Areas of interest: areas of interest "Chuangyuan Plaza"
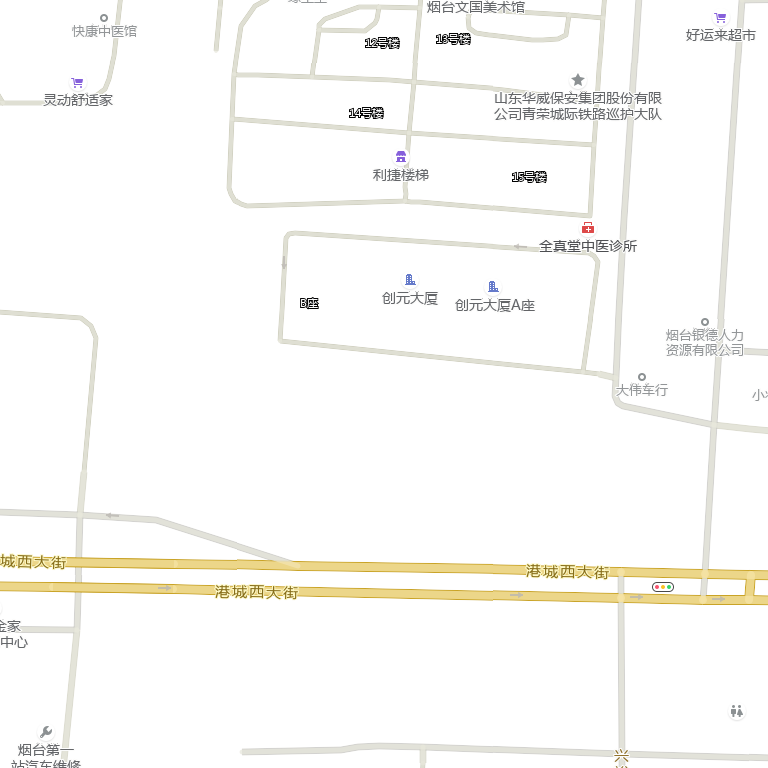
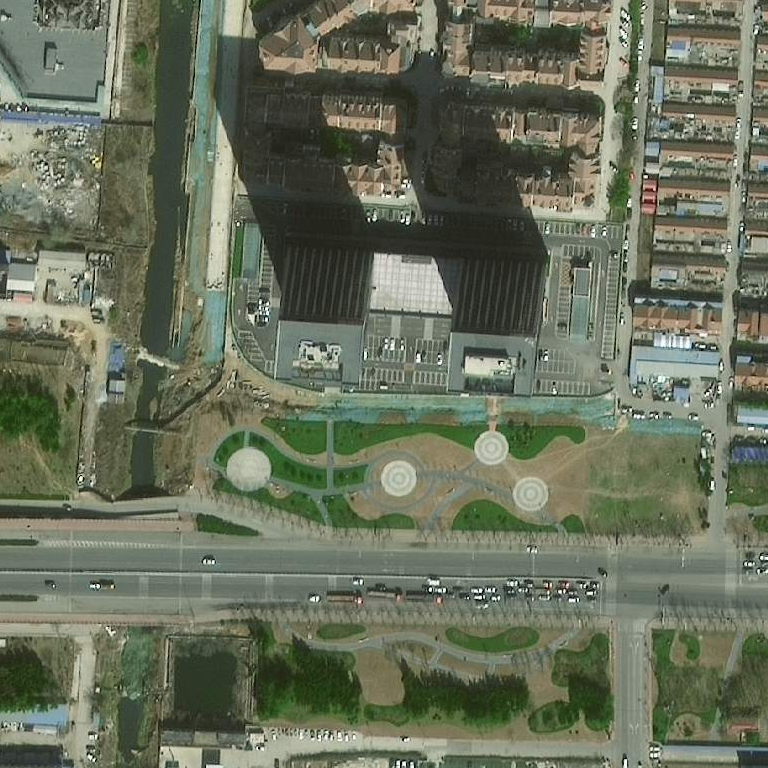